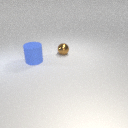
small brown metal sphere behind large blue rubber cylinder